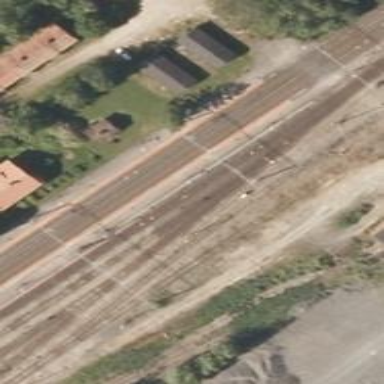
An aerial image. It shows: Railway signal.